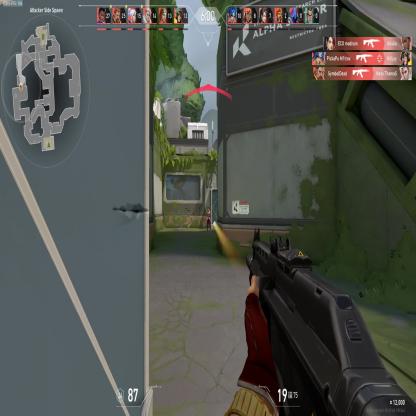
Label: enemy